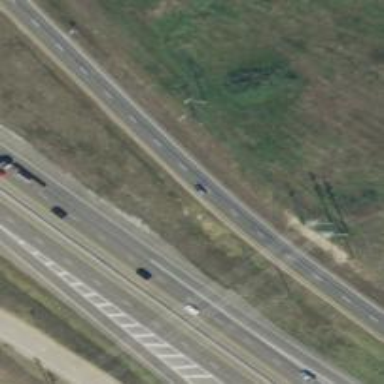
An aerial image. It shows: Secondary road with frontage road alongside.